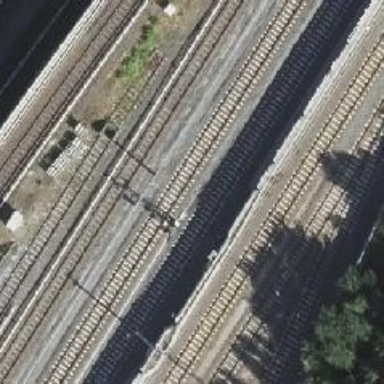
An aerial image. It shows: Railway signal.